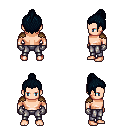
a pixel art fantasy rpg character, male body template, human, light skin, leather shoulder armor, metal pants, raven short topknot hairstyle, metal gloves, four views (front, back, left, right), 2x2 character sprite sheet, small pixel art, hard edges, no anti-aliasing